Interaction volume radius: 5 \u00c5
Interaction volume height: 30 \u00c5
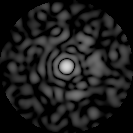
Disorder parameter: 0.8368